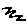
Label: zigzag